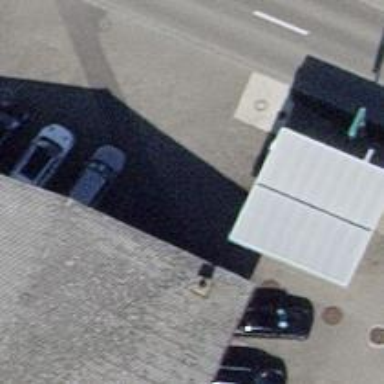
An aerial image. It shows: Fuel station.